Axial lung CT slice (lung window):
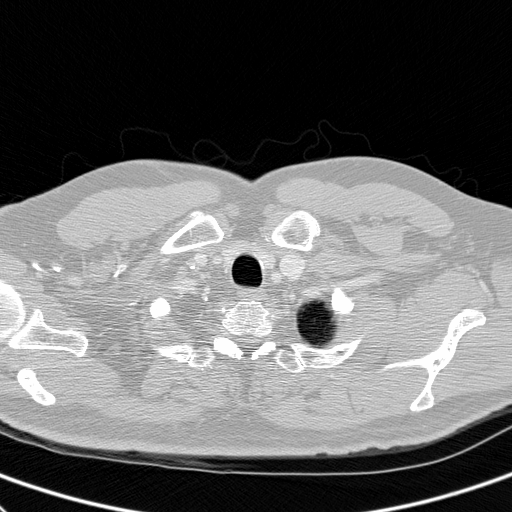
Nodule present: no